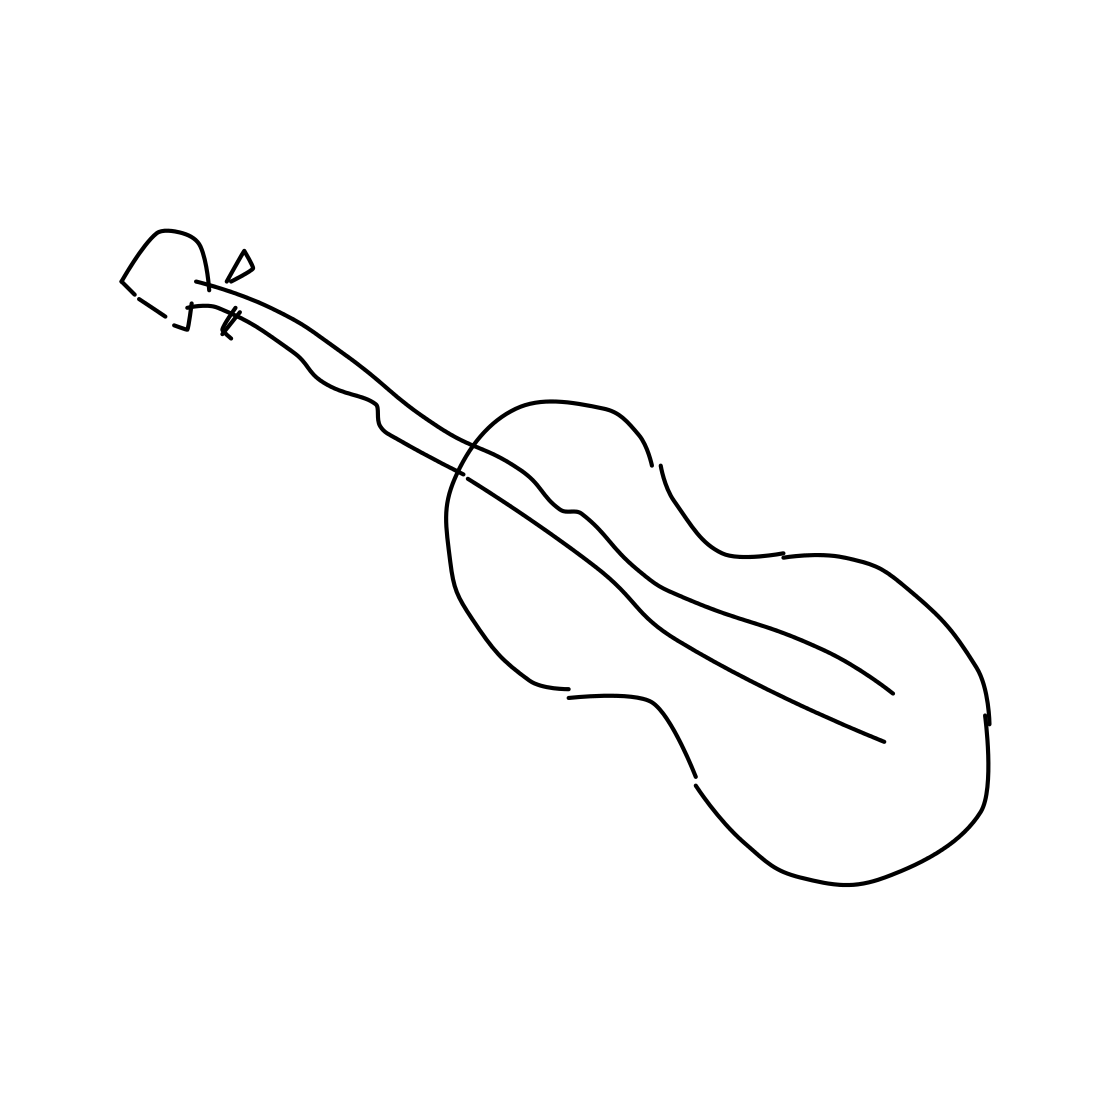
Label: violin